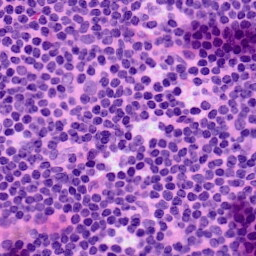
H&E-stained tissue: LymphNode